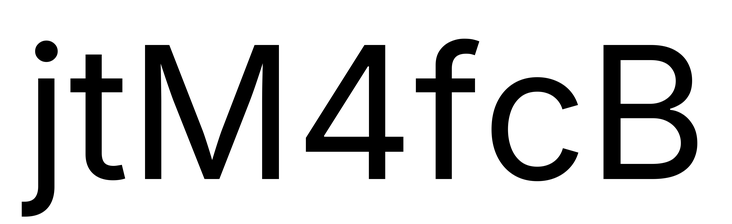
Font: Inter_Regular